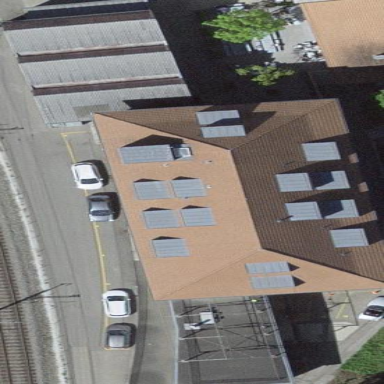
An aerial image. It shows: Office building with flat roof.